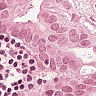
Metastatic tissue present: yes